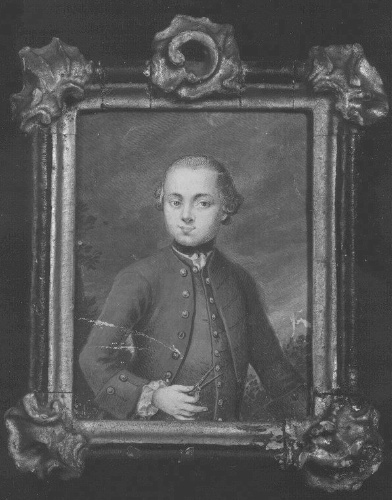
Title: Portrait of the Father of Emilius Nicolai Scherr
Date: late 18th century
Object type: Portrait of the Father of Emilius Nicolai Scherr
Classification: Paintings
Medium: Watercolor
Culture: Danish
Dimensions: Overall: 8 x 6cm (3 1/8 x 2 3/8in.)
Department: Musical Instruments
Credit line: Gift of Mildred Pierce, 1983
Repository: Metropolitan Museum of Art, New York, NY
Tags: Men|Portraits